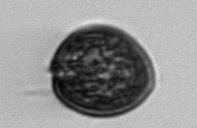
Label: Prorocentrum